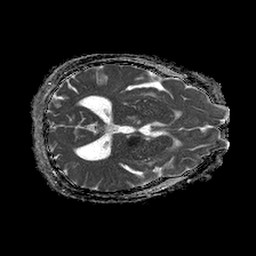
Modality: ADC
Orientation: axial
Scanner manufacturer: philips
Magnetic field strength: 1.5 T
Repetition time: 4.6 s
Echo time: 0.08517 s